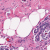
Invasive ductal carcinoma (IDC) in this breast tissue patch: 0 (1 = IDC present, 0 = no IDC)